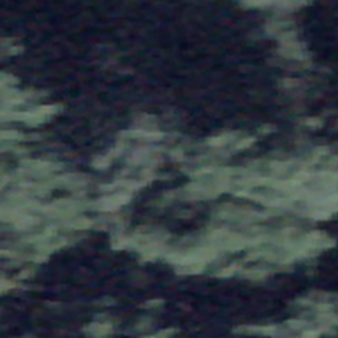
Label: other